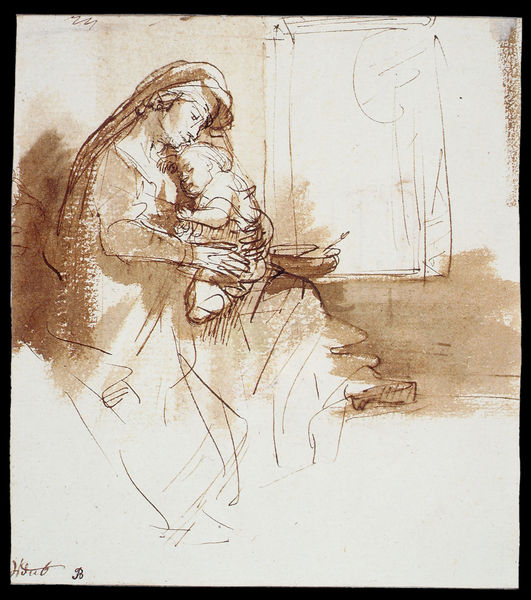
Titel: Die Jungrau mit Kind am Fenster sitzend
Künstler: Harmensz van Rijn Rembrandt
Institution: London, British Museum
Schlagwörter: kopf, schlaf, weiß, braun, fenster, frau, licht, raum, skizze, tür, zeichnung, haube, halten, schale, schüssel, teller, signatur, gewand, mantel, kind, mutter, kreis, studie, baby, sepia, kopftuch, striche, laviert, tusche, schraffur, strich, jesus, locker, maria, madonna, neigen, lavierung, bräunlich, federzeichnung, fürsorge, jesuskind, muttergottes, lavur, mutter mit kind, friedvoll, friedfertig, 98, rötelzecihnung madonna mit kind